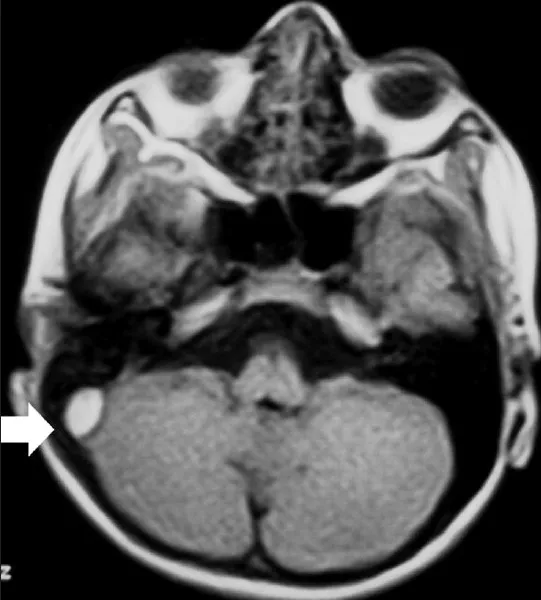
MRI T1W image showing iso- to hyperintense area in the region of right sigmoid sinus (arrow).
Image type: radiology (mri)